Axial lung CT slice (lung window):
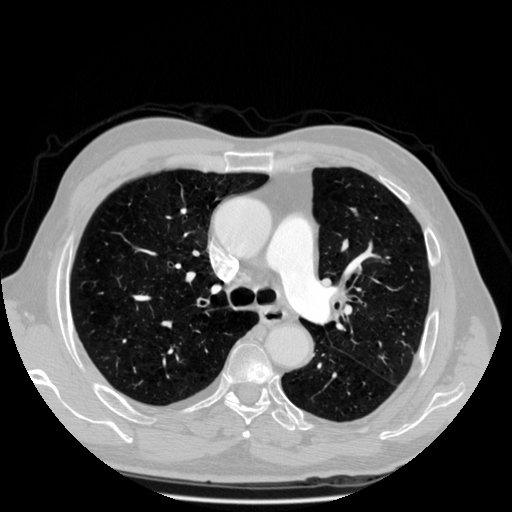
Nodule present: no